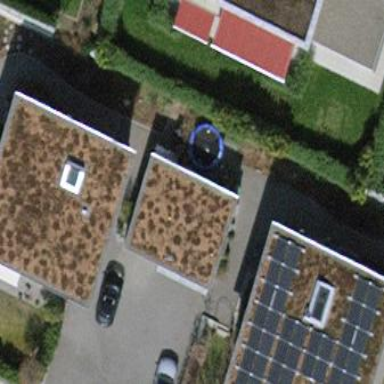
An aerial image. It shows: Garage building.